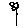
Label: flower